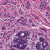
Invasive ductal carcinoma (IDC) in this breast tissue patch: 1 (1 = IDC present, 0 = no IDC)